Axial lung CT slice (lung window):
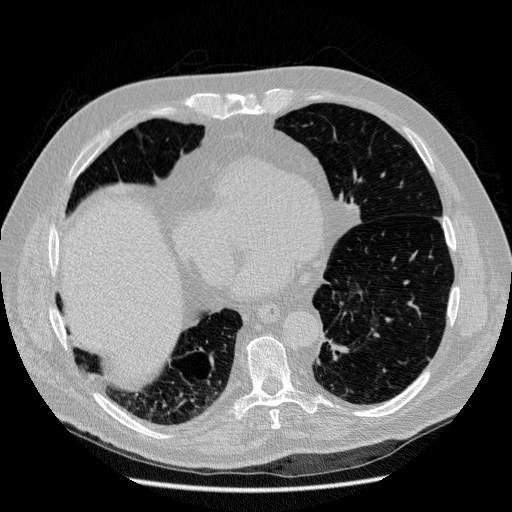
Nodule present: yes
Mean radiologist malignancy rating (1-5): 2